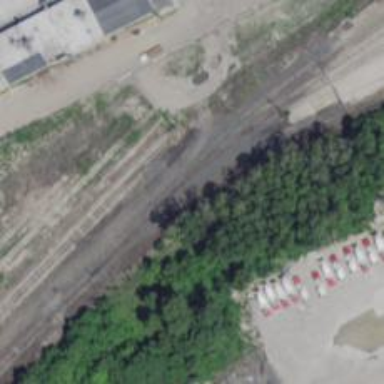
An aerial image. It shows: Railway yard.